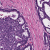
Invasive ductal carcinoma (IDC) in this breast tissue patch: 1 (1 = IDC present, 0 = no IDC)